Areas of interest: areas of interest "Bank"
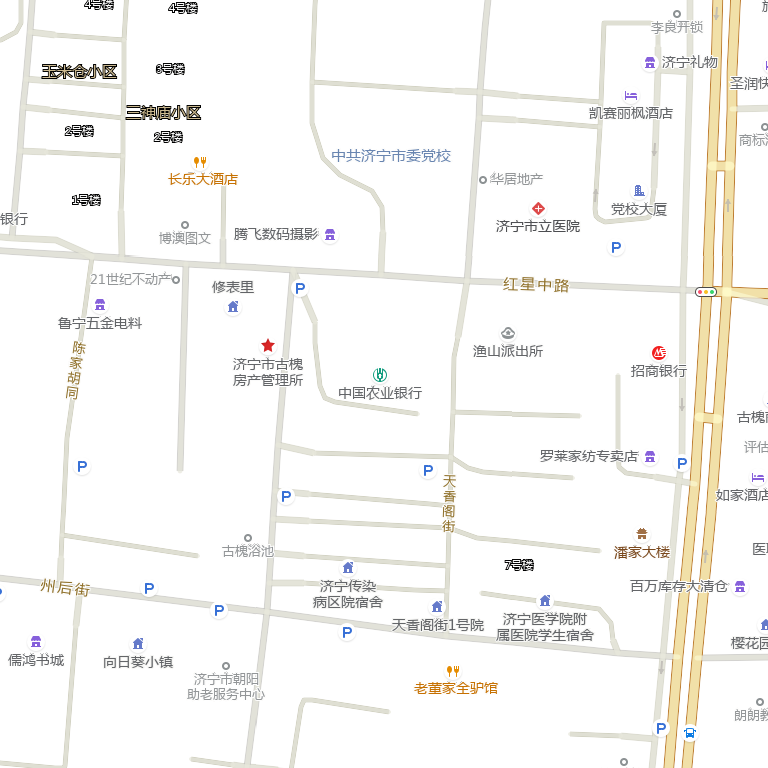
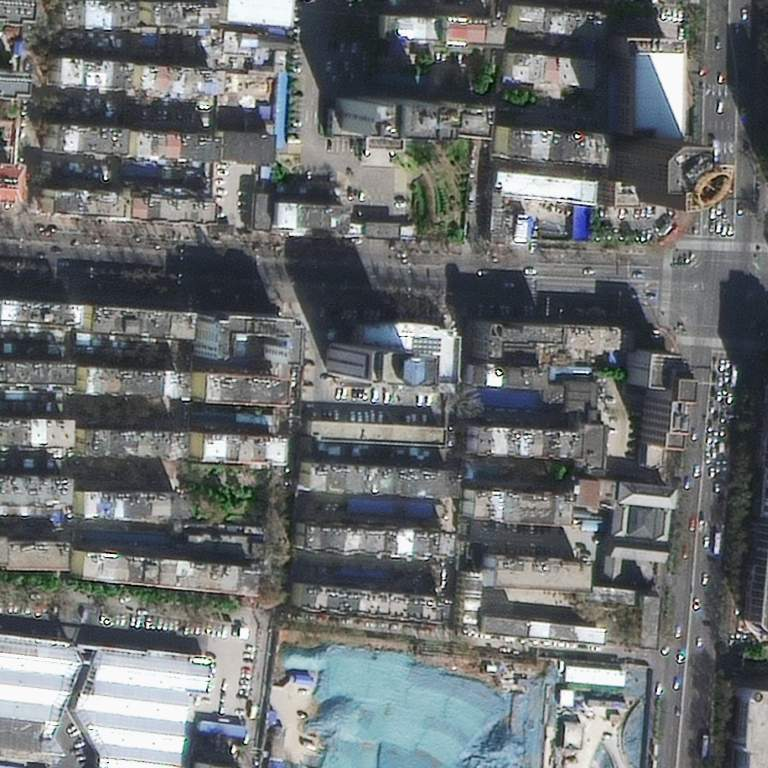